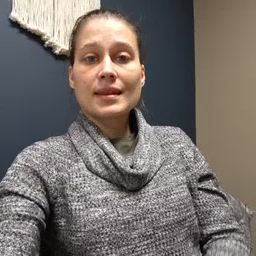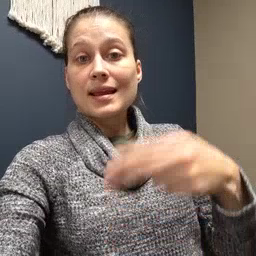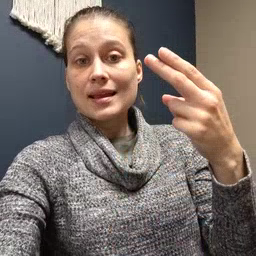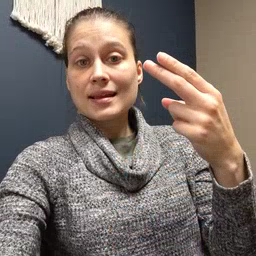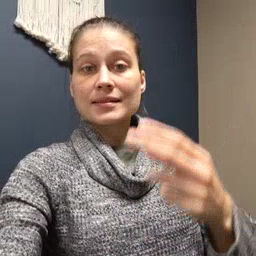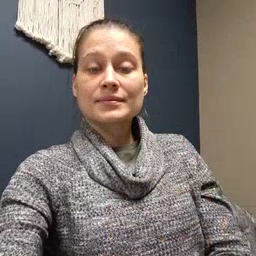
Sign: high